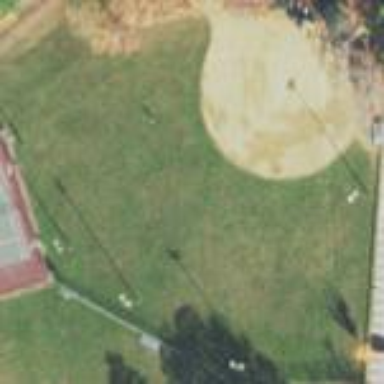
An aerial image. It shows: Baseball pitch for leisure land.